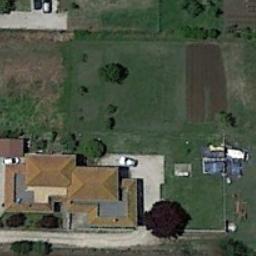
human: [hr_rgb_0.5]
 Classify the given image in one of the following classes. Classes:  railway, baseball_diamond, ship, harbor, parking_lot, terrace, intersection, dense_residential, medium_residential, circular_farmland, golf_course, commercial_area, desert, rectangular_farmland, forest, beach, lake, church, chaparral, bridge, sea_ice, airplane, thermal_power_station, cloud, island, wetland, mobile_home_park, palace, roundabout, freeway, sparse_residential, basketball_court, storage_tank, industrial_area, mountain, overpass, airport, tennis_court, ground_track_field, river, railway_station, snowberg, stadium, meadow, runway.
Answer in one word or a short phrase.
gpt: sparse_residential